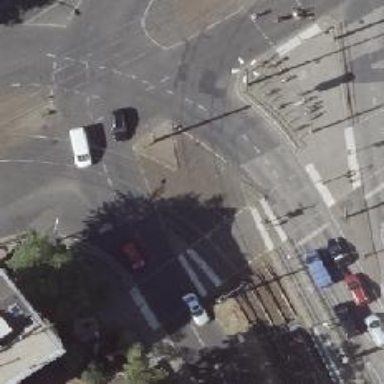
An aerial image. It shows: Railway crossing.